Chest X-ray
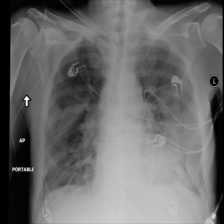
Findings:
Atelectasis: negative
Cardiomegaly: negative
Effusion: negative
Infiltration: negative
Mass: positive
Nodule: positive
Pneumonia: negative
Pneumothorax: negative
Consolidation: negative
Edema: negative
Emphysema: negative
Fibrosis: negative
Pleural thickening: positive
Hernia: negative